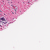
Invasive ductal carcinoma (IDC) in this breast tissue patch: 0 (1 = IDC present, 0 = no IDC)